Question: I'm making a game (Breakout) and I have a question,
The question is how can I remove the barriers after they get hit by the ball?
Of course, the ball must be able to go through the track after that (like Breakout game in general)
the next question is that can I make the barriers in run time mode?
Thanks

'''
private void timer1_Tick(object sender, EventArgs e)
{
ball.Top += step;
ball.Left += stepleft;
//board simulate collision
bool collisonX = ball.Location.X + ball.Width > board.Location.X && ball.Location.X < board.Location.X + board.Width;
bool collisonY = ball.Top + ball.Height == board.Location.Y || ball.Top + ball.Height - 1 == board.Location.Y;
//board2(button1) simulate collision
bool collisonX2 = ball.Location.X + ball.Width > board2.Location.X && ball.Location.X < board2.Location.X + board2.Width;
bool collisonY2 = ball.Top + ball.Height == board2.Location.Y || ball.Top + ball.Height - 1 == board2.Location.Y;
//Collision the ball with under buttons
bool collsionButtonY = ball.Top - ball.Height == board2.Location.Y || ball.Top - ball.Height == board2.Location.Y - 1;
//collision leftwall
bool leftWall = ball.Left == 0 || ball.Left == -1 || ball.Left == 1;
//collision rightwall
bool topWall = ball.Top == 0 || ball.Top == -1 || ball.Top == 1;
bool bottomWall = collisonX && collisonY;
bool toppWall = collisonX2 && collisonY2;
//collision
bool barrier = collisonX2 && collsionButtonY;
bool collisionLeft = ((ball.Location.Y + ball.Height >= board2.Location.Y) && (ball.Location.Y <= board2.Location.Y + board2.Height) && (ball.Location.X + ball.Width >= board2.Location.X) && (ball.Location.X <= board2.Location.X + board2.Height));
//rightwall
bool rightWall = ball.Left + ball.Width == this.ClientSize.Width || ball.Left + ball.Width == this.ClientSize.Width - 1;
// sidewall = collision rightwall or leftwall
bool sideWall = leftWall || rightWall;
//Check the ball hit the ground
bool check = ball.Top + ball.Height < this.ClientSize.Height;
//if topWall true,This means that the ball is hit to the topwall
if (topWall)
{
flagBottom = false;
flagTop = true;
if (stepleft > 0)
{
step = 2;
}
else if (stepleft < 0)
{
step = 2;
}
}
//if bottomWall true,This means that the ball is hit to the board
else if (bottomWall)
{
flagBottom = true;
flagTop = false;
if (stepleft > 0)
{
step = step * -1;
}
else if (stepleft < 0)
{
step = step * -1;
}
}
//if barrier true and flagbottom true,This means that the ball is hit to the board2(button1)
else if (barrier && flagBottom)
{
collisionLeft = false;
if (stepleft > 0)
{
step = step * -1;
}
else if (stepleft < 0)
{
step = step * -1;
}
}
//if toppWall true and flagTop true,This means that the ball is hit to The top button is hit
else if (toppWall && flagTop)
{
collisionLeft = false;
if (stepleft > 0)
{
step = step * -1;
}
else if (stepleft < 0)
{
step = step * -1;
}
}
else if (flagTop && collisionLeft)
{
barrier = false;
if (stepleft > 0)
{
stepleft = -2;
step = 2;
}
else if (stepleft < 0)
{
stepleft = 2;
step = 2;
}
}
else if (flagBottom && collisionLeft)
{
barrier = false;
if (stepleft > 0)
{
stepleft = -2;
step = -2;
}
else if (stepleft < 0)
{
stepleft = 2;
step = -2;
}
}
else if (sideWall)
{
//if leftwall true,This means that the ball is hit to the left side wall
if (leftWall)
{
if (flagTop)
{
stepleft = 2;
}
else if (flagBottom)
{
stepleft = 2;
}
}
//if rightWall true,This means that the ball is hit to the left side wall
else if (rightWall)
{
if (flagTop)
{
stepleft = -2;
}
else if (flagBottom)
{
stepleft = -2;
}
}
}
//check if ckeck==ture,this mean the ball is hit the ground
else if (!check)
{
timer1.Enabled = false;
}
}
private void board_MouseDown(object sender, MouseEventArgs e)
{
if (e.Button == MouseButtons.Left)
{
MouseDownLocation = e.Location;
}
}
private void board_MouseMove(object sender, MouseEventArgs e)
{
if (e.Button == MouseButtons.Left)
{
board.Left = e.X + board.Left - MouseDownLocation.X;
}
'''
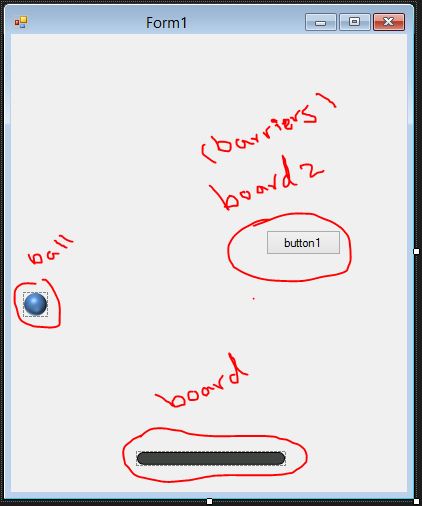
Answer: You need to learn use lists and proper use of classes.
For example :
'''
public class GameObject{
public GameObject(int x, int y, int width, int height){
this.X = x;
this.Y = y;
this.Width = width;
this.Height = height;
}
int X;
int Y;
int Width;
int Height;
public bool DetectCollision(bool Ball){
//code to detect collision
}
}
'''
Then in your main class, you can do thing like that.
'''
List<GameObject> gameObjects = new List<GameObject>();
gameObjects.add(new GameObject(10,10,50,50));
gameObjects.add(new GameObject(20,10,20,50));
gameObjects.add(new GameObject(30,10,50,70));
gameObjects.add(new GameObject(40,10,90,50));
'''
And to detect the collisions :
'''
foreach (GameObject gameObject in gameObjects){
if (gameObject.DetectCollision(ball)){
//do something
}
}
'''